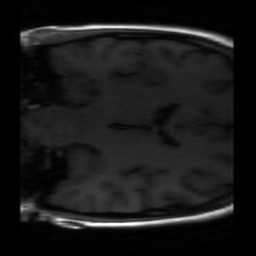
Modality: T1w
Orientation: coronal